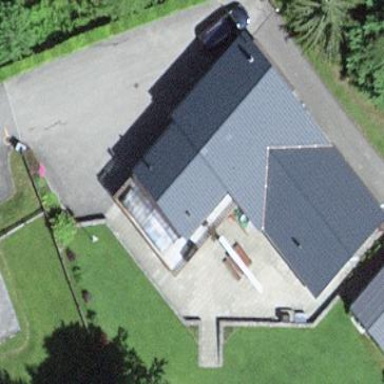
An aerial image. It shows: Simple and straightforward house.